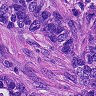
Metastatic tissue present: yes